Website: lowes
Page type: customer-info-address
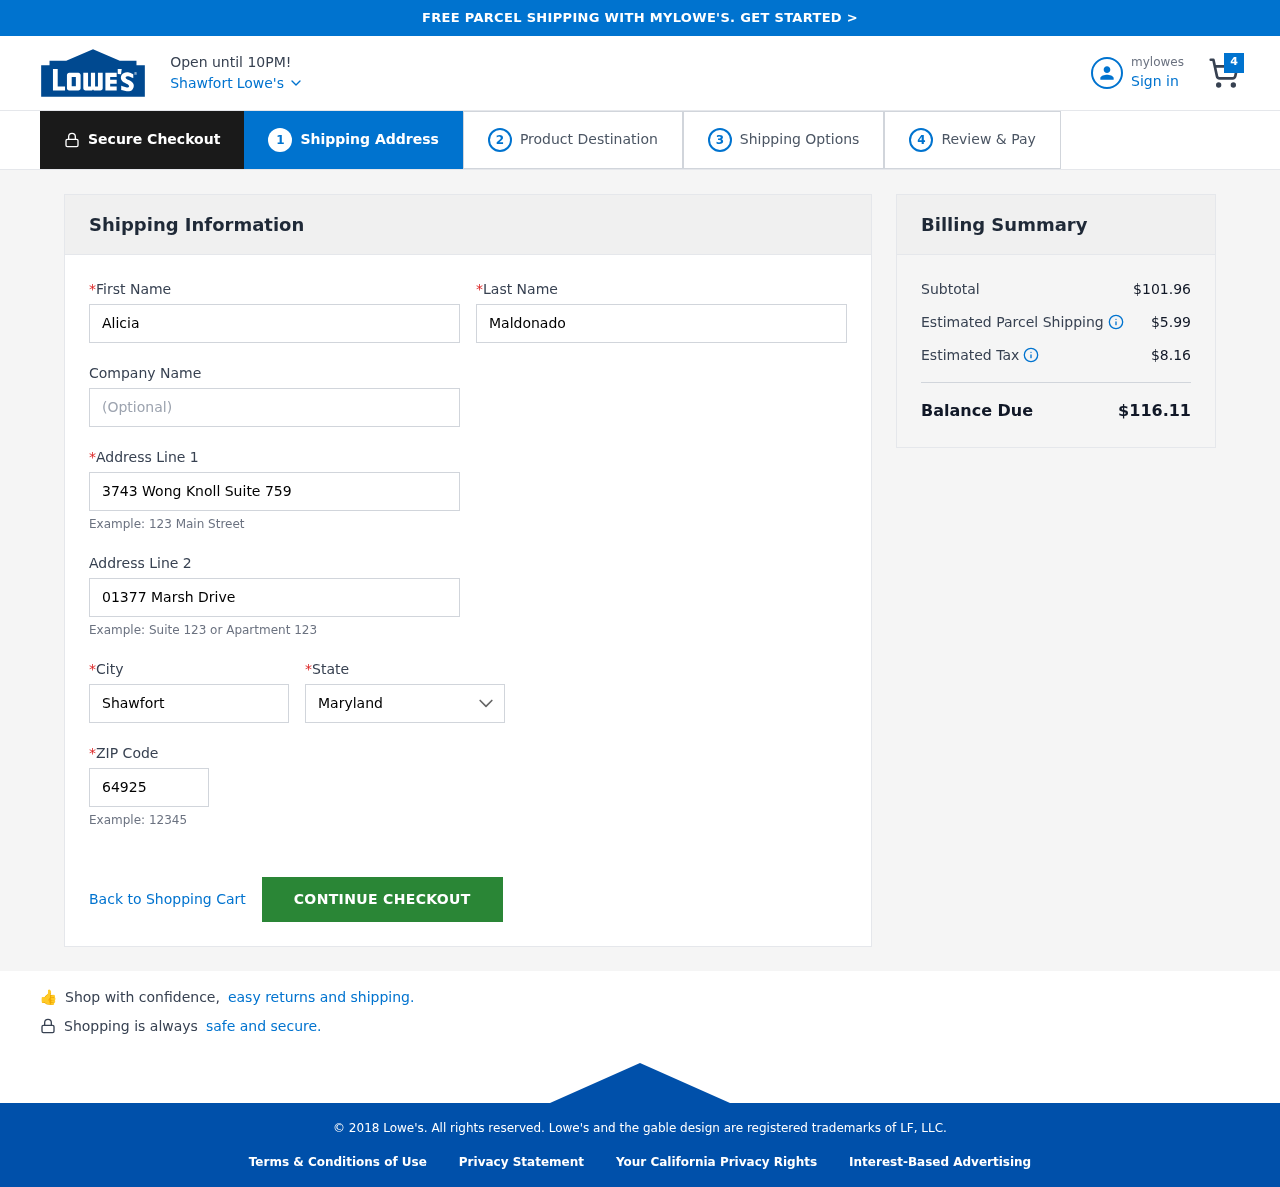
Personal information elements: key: PII_CITY
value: Shawfort
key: PII_FIRSTNAME
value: Alicia
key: PII_LASTNAME
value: Maldonado
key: PII_POSTCODE
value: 64925
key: PII_STATE
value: Maryland
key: PII_STREET
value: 3743 Wong Knoll Suite 759
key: PII_STREET2
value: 01377 Marsh Drive
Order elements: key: ORDER_NUM_ITEMS
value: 4
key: ORDER_SUBTOTAL
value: $101.96
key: ORDER_SHIPPING_COST
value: $5.99
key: ORDER_TAX
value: $8.16
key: ORDER_TOTAL
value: $116.11